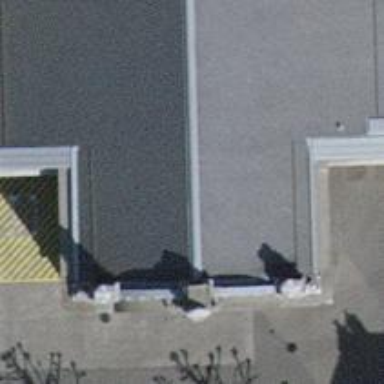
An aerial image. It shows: Surveillance system is in place.